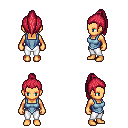
a pixel art fantasy rpg character, female body template, human, tanned skin, blue vest, white pants, ruby red long topknot hairstyle, four views (front, back, left, right), 2x2 character sprite sheet, small pixel art, hard edges, no anti-aliasing